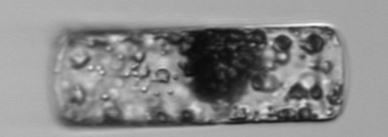
Label: Guinardia_flaccida